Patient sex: M
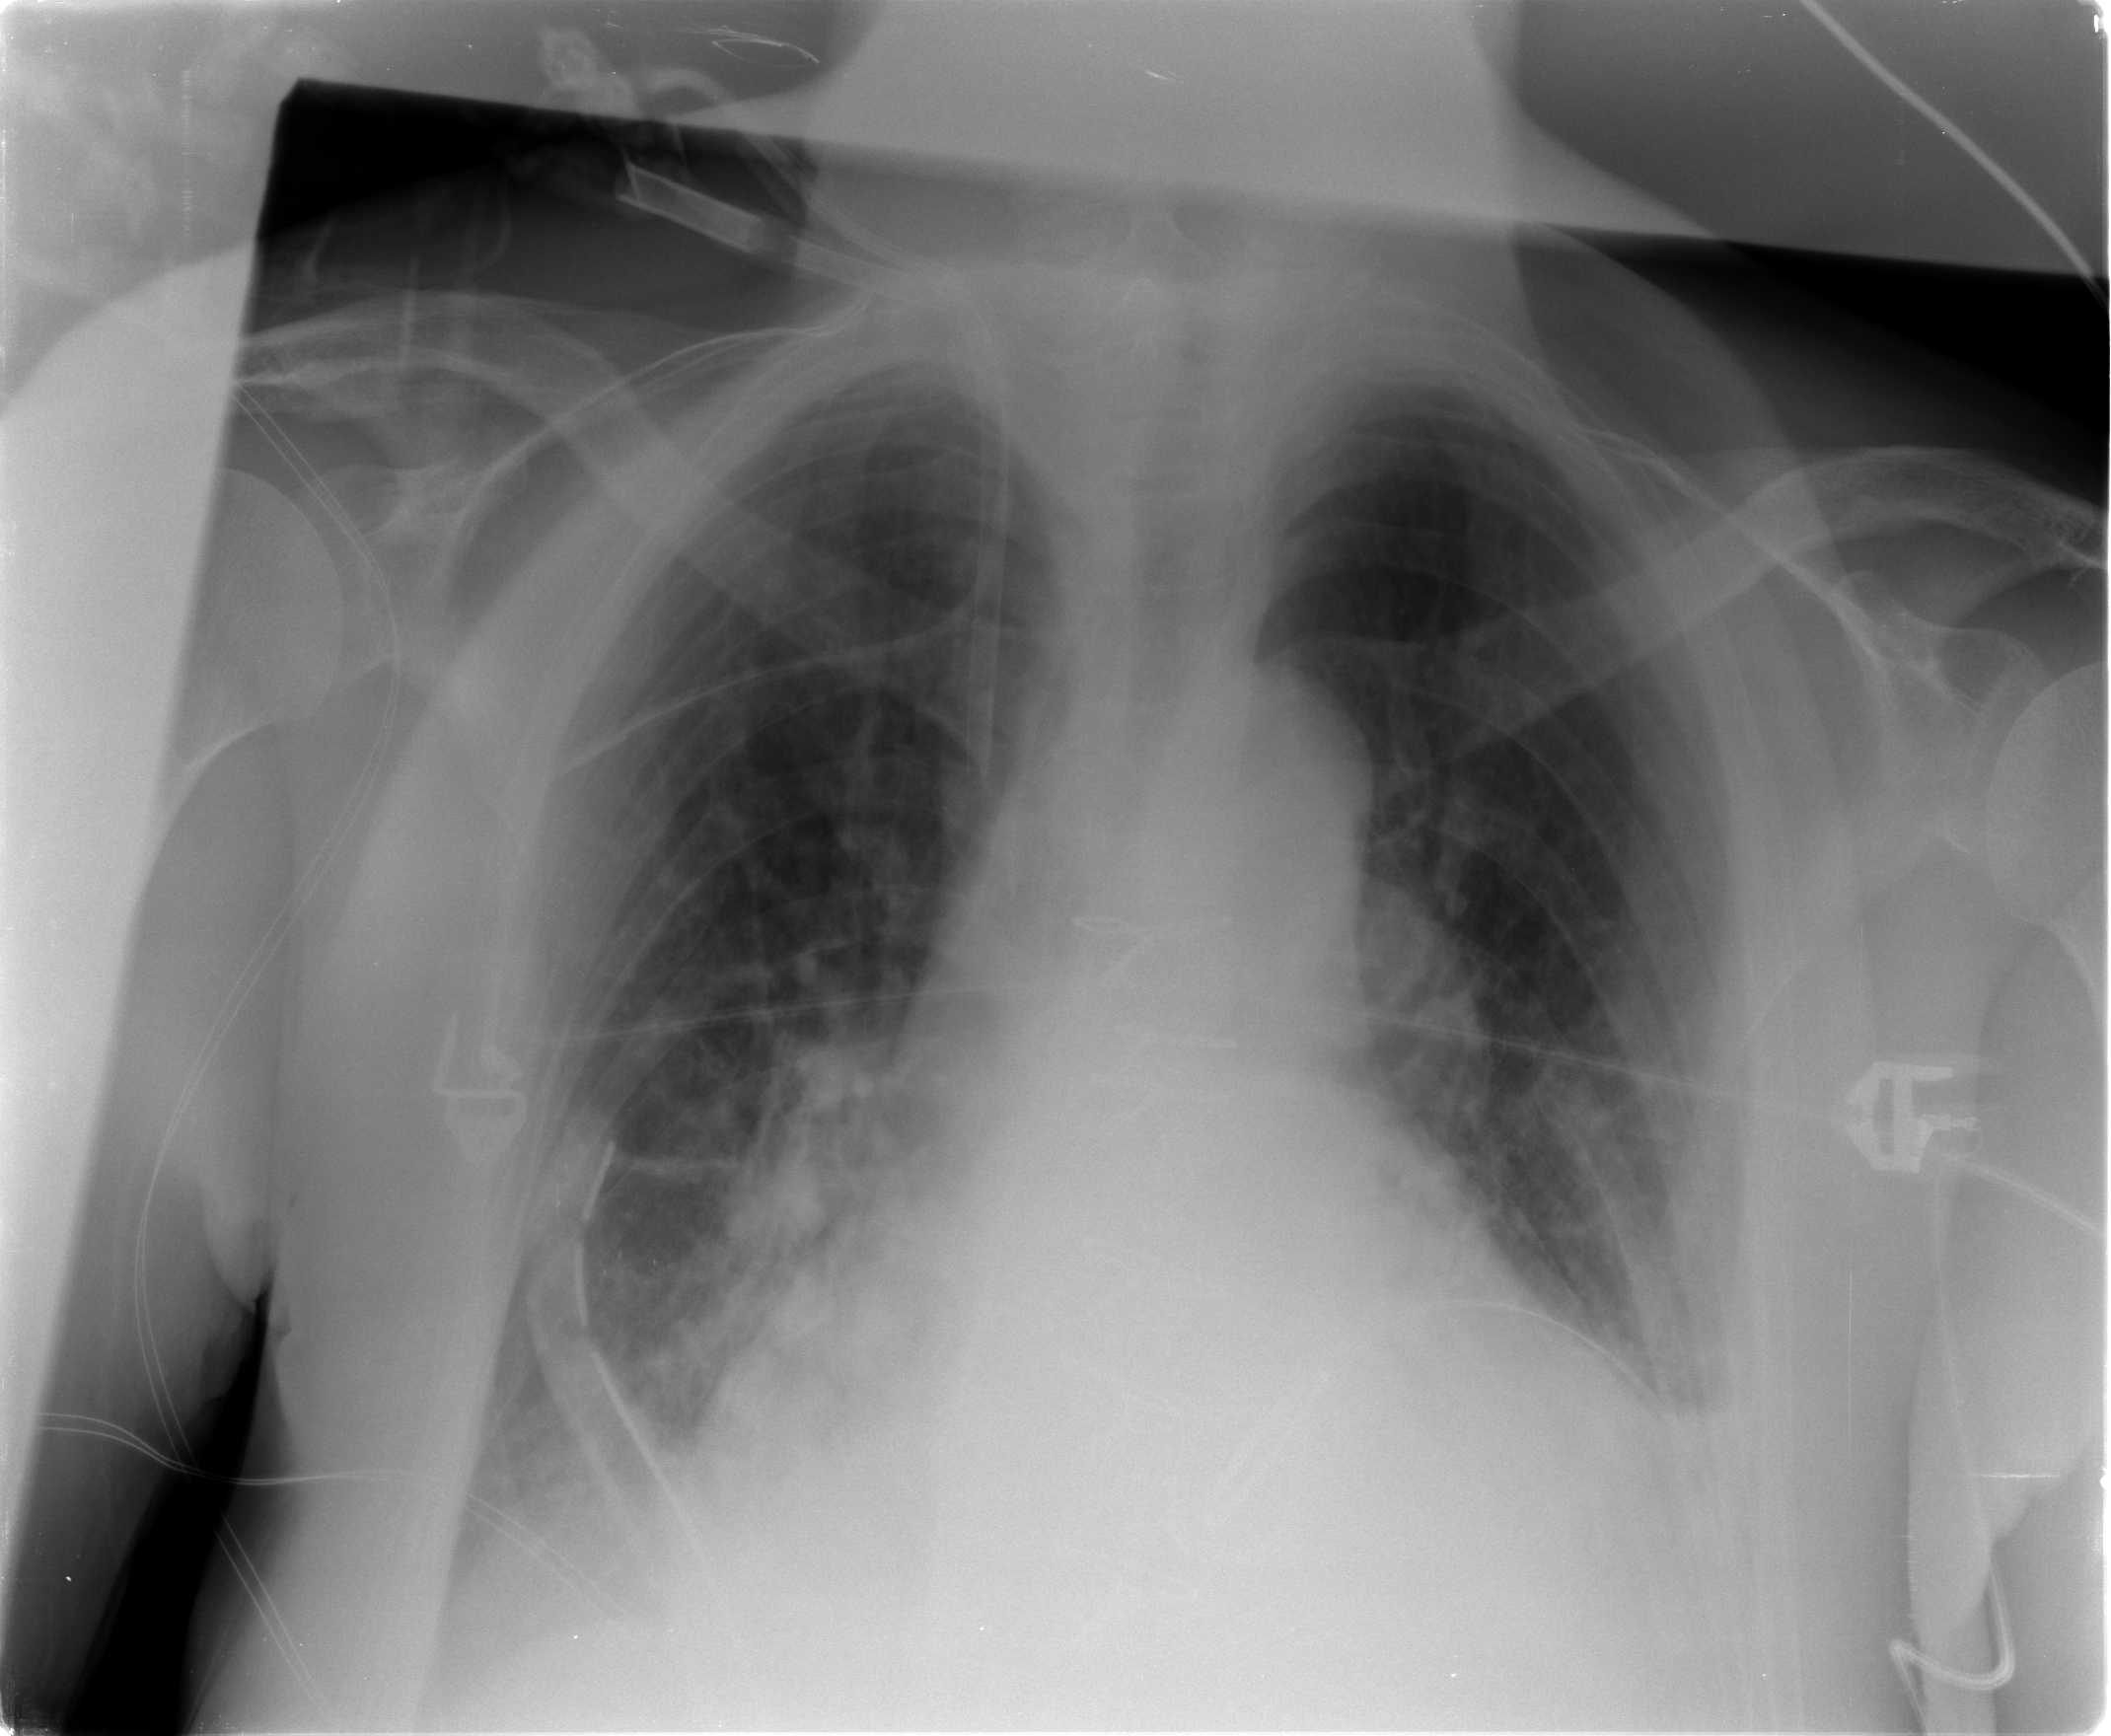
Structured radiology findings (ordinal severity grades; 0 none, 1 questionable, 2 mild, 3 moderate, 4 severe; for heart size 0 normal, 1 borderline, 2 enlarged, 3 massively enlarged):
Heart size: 0
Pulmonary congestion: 2
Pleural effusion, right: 2
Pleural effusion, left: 2
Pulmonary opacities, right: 0
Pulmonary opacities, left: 0
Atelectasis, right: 2
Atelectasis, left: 2